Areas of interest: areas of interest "Business Office Building"
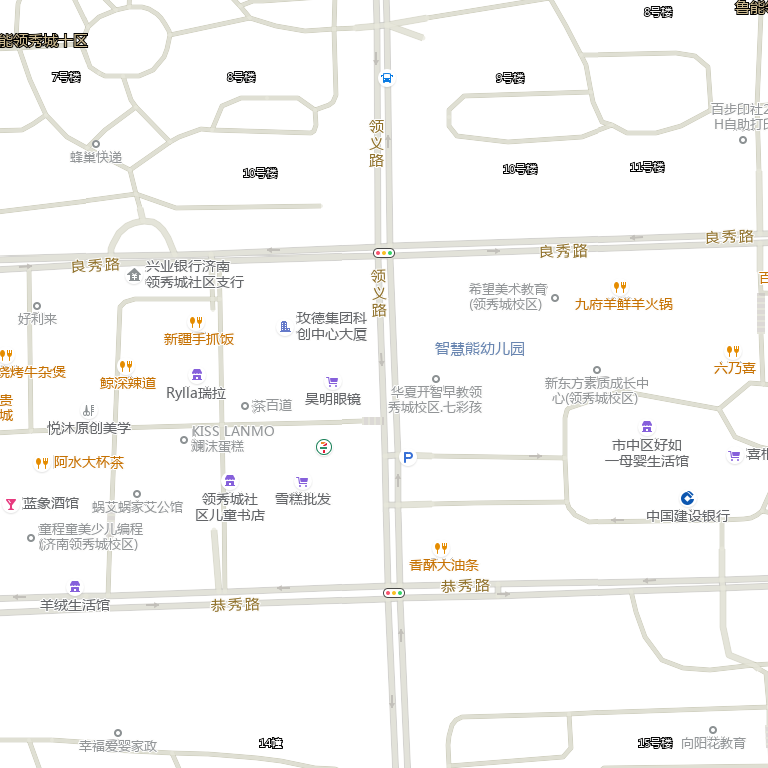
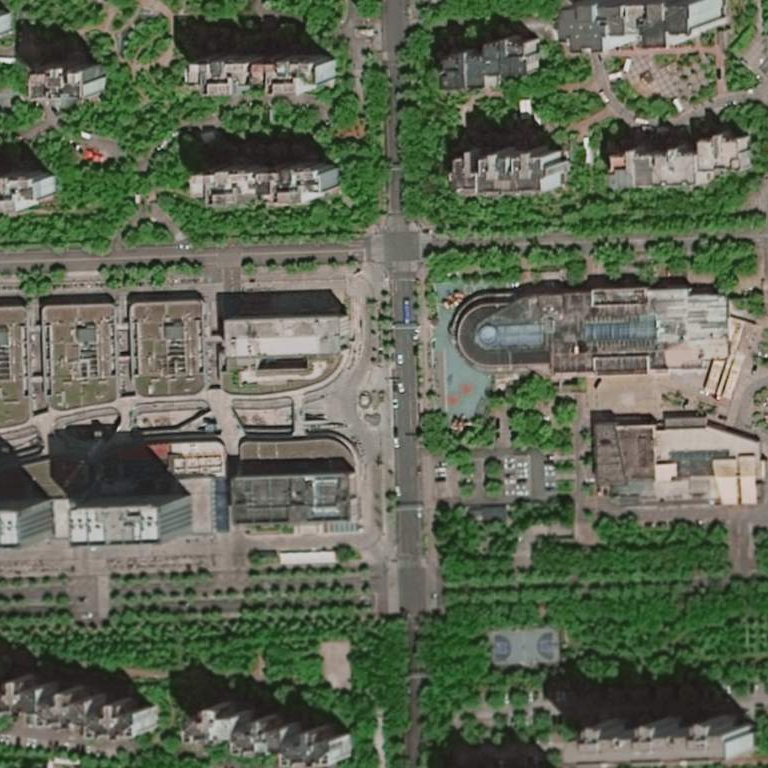